Question: I'm trying to merge tables together by using colspan, but cant seem to create my table. How can i merge tables columns together like following:

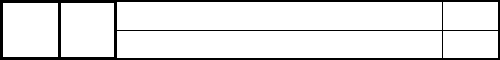
Answer: The general layout would be:
'''
table,
td {
border: 1px solid #000;
}
table {
width: 50%;
border-collapse: collapse;
}
'''
'''
<table>
<tr>
<td rowspan="2">&nbsp;</td>
<td rowspan="2">&nbsp;</td>
<td>&nbsp;</td>
<td>&nbsp;</td>
</tr>
<tr>
<td>&nbsp;</td>
<td>&nbsp;</td>
</tr>
</table>
'''